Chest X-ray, PA view. Patient: 14 years old, sex F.
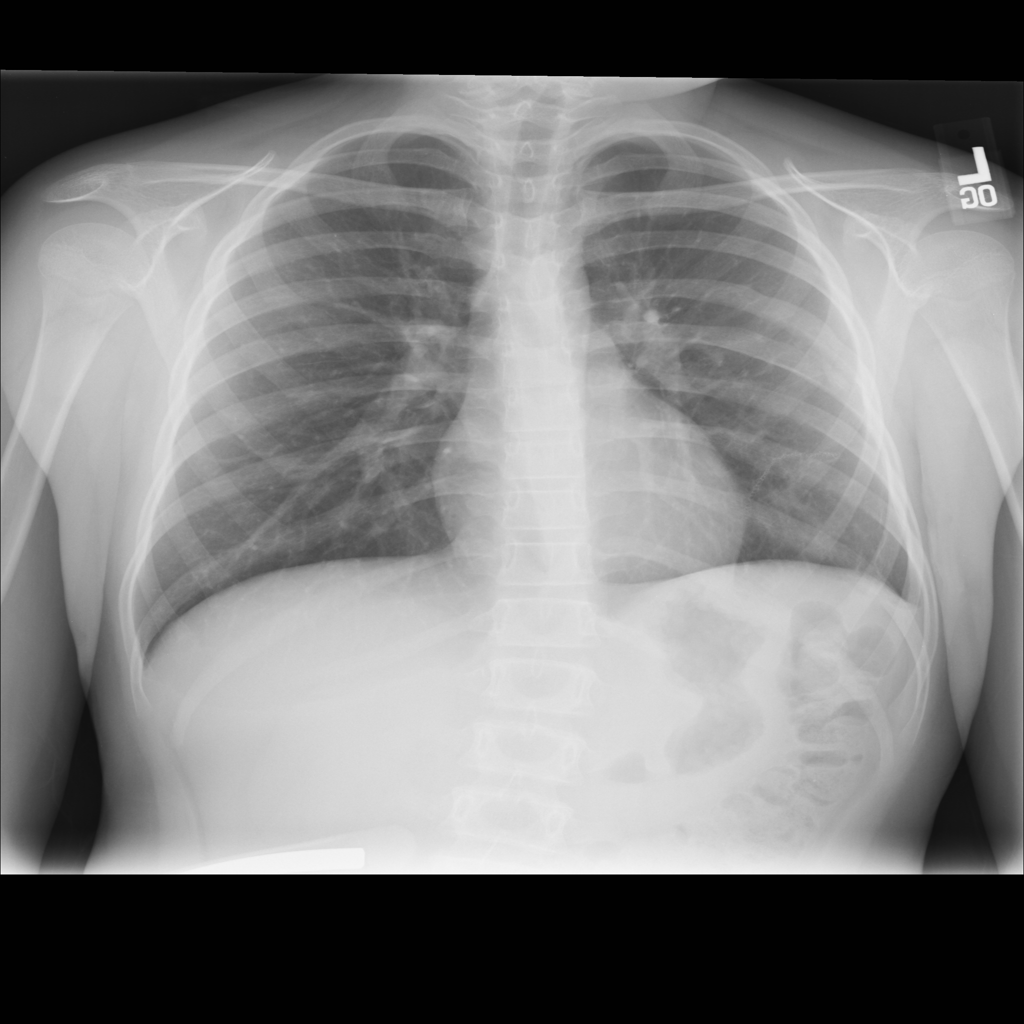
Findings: No Finding